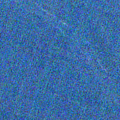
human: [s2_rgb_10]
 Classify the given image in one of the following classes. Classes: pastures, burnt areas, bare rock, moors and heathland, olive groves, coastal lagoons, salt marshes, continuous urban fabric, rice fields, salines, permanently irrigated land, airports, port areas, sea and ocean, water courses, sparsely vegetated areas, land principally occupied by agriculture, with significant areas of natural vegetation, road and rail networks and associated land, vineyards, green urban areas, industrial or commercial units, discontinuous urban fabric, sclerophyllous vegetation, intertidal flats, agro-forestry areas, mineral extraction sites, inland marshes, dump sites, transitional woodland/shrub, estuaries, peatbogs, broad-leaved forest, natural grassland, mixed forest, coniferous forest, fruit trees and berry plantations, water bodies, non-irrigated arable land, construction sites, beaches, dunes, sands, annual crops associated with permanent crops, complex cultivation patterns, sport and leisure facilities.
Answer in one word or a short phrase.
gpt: water bodies